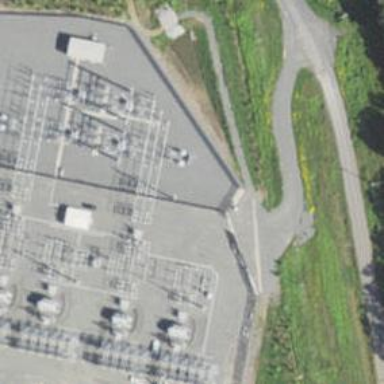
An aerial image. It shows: Switch used for power control.